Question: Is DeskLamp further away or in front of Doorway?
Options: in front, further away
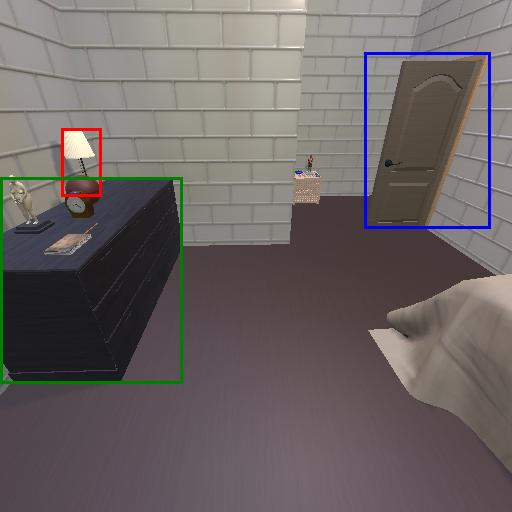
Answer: in front